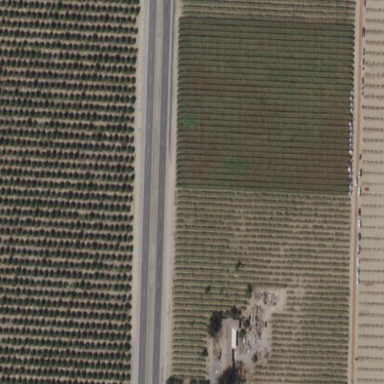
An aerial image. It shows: Vineyard.